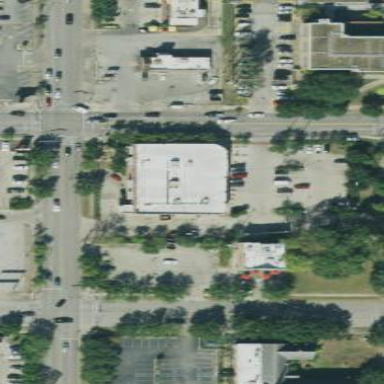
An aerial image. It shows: Paved parking area.